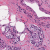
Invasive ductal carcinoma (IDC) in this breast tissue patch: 1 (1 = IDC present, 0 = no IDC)